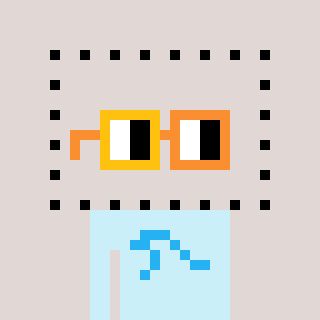
a pixel art character with square yellow and orange glasses, a void-shaped head and a cold-colored body on a warm background